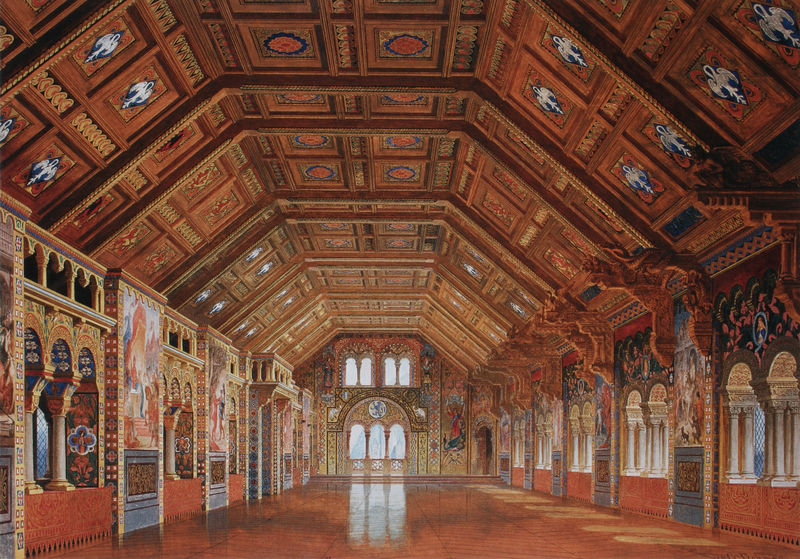
Titel: Sängersaal von Neuschwanstein
Künstler: Georg Dehn
Schlagwörter: blau, gemälde, kämpfer, schatten, vogel, weiß, gelb, menschen, braun, bunt, fenster, hell, holz, licht, raum, schmuck, säule, säulen, zeichnung, dach, gebäude, rot, schloss, tiere, malerei, muster, ornament, architektur, innenraum, öl, felder, spiegelung, brüstung, sonne, boden, gold, interieur, decke, gotik, kreis, farbig, bilder, schwan, bogen, parkett, giebel, mauer, saal, rundbogen, holzboden, reflexe, widerschein, glanz, ornamente, verzierung, wandmalerei, parkettboden, lichteinfall, exotik, galerie, halle, foto, fotografie, photographie, bögen, fussboden, loggia, burg, orient, orientalisch, palast, fliesen, schlange, flur, holzdecke, mosaik, arkaden, kapitelle, schnitzerei, photo, wappen, doppelsäulen, löwen, statuen, farbfoto, gotisch, religiös, romanik, schlangen, kasetten, kassetten, kassettendecke, konsolen, bemalung, quadrat, aufnahme, verzierungen, historisch, nischen, versailles, kasettendecke, rundbogenfenster, medaillons, wandbemalung, flache, exotismus, parket, holzdekcke, ormanent, saule, dachmuster